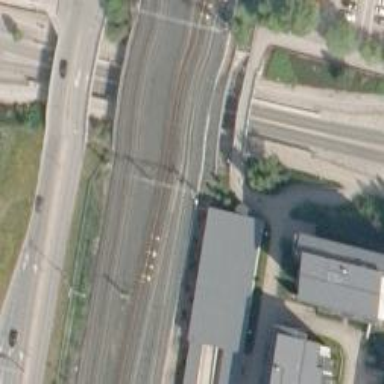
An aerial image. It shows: Railway with continuous electrified contact line.